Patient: sex F, age 59
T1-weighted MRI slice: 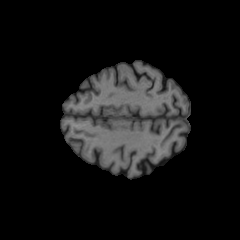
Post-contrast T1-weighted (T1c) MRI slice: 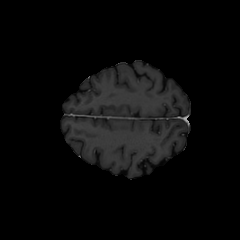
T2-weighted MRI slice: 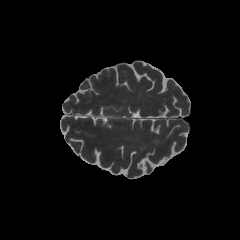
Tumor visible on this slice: no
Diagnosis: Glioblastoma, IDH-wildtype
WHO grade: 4